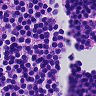
Metastatic tissue present: no